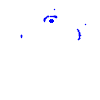
Particle: kaon